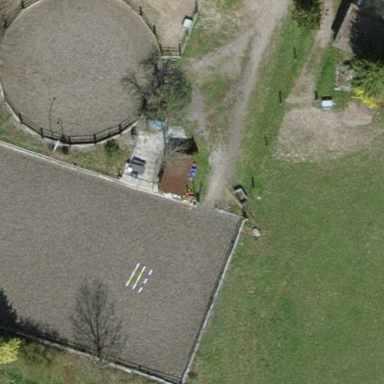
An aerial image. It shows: Equestrian pitch used for leisure and sports activities.